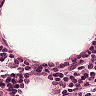
Metastatic tissue present: no